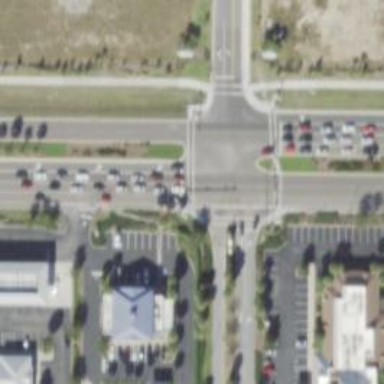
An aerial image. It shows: Marked crossing on the road.